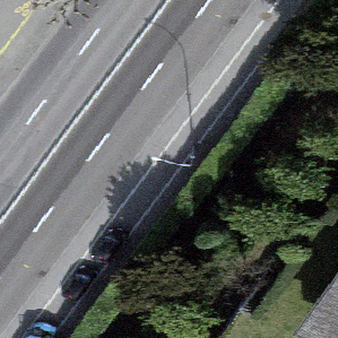
Label: other